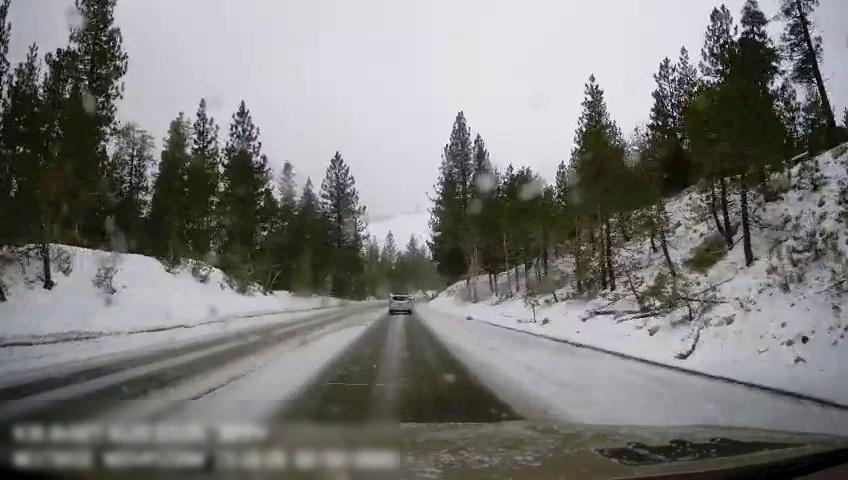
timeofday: Day
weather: Snowy
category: Drivable Space
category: Vehicles | SUV
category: Lanes | Opposite Lane